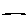
Label: line